Question: I'm using Moodle:
I am trying to run some Javascript from within the frame to get the browser window height, so I can alert the user if they are using a less then optimal browser size.
I'v tried things like:
'''
window.top.document.body.offsetHeight
document.documentElement.clientHeight
$(document).height()
$(window).height()
'''
But they all give static heights which never change when I resize the browser.
Oh and it has to work in IE8.
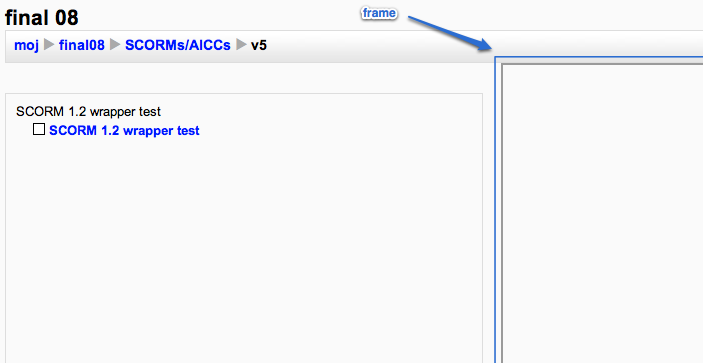
Answer: You have to use the 'parent' property of the iFrame window:
Run this code from within the iFrame, it will return the height of the parent window:
'''
$(window.parent).height();
'''
However, if you're using jQuery 1.8.0 this may not work if your browser is in <URL>.
If you're using jQuery 1.8.0, use this slight variation instead:
'''
$(window.parent.document).height();
'''
This will ensure cross-browser support, even in IE quirks mode ;)
<URL>